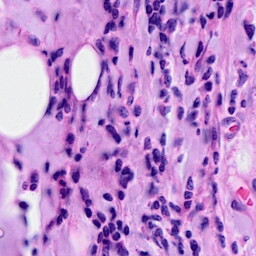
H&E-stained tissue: Breast